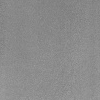
Atmospheric dust classification: dusty